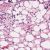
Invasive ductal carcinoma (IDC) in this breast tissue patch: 1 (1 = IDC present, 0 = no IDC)